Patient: sex F, age 61
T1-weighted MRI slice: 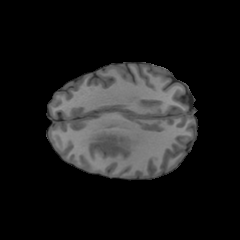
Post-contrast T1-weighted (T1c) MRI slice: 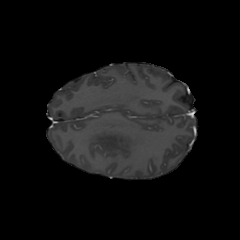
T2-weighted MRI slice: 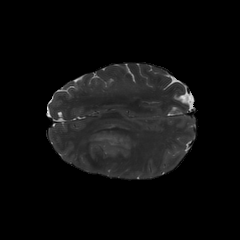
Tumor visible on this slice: yes
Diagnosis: Glioblastoma, IDH-wildtype
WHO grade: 4